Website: bh-photo
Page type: cross-sells
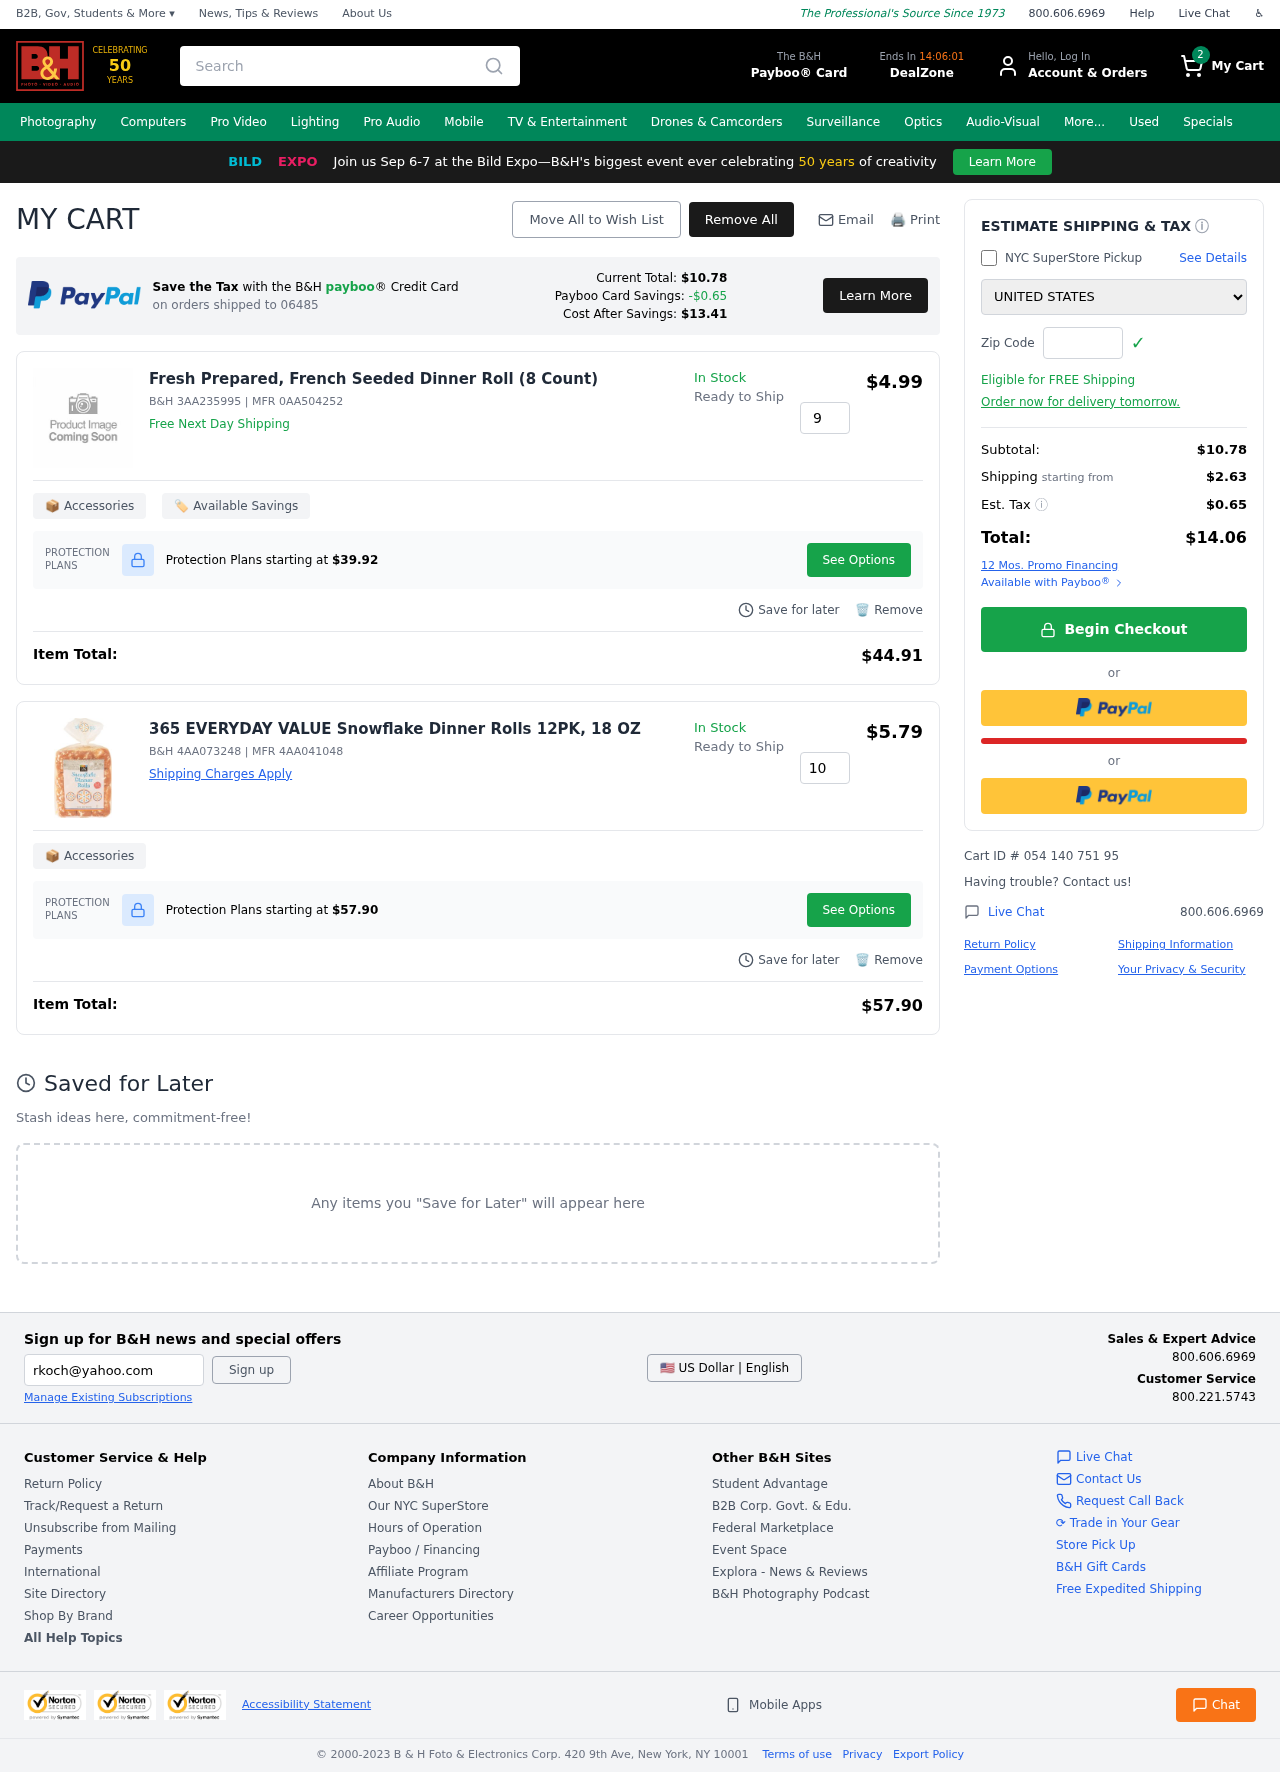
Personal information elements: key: PII_COUNTRY
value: United States
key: PII_POSTCODE
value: on orders shipped to 06485
Product elements: key: PRODUCT1_NAME
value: Fresh Prepared, French Seeded Dinner Roll (8 Count)
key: PRODUCT1_PRICE
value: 4.99
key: PRODUCT1_QUANTITY
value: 9
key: PRODUCT2_NAME
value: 365 EVERYDAY VALUE Snowflake Dinner Rolls 12PK, 18 OZ
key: PRODUCT2_PRICE
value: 5.79
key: PRODUCT2_QUANTITY
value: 10
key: PRODUCT1_SKU
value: B&H 3AA235995
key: PRODUCT1_MFR
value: MFR 0AA504252
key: PRODUCT1_PROTECTION_PRICE
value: $39.92
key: PRODUCT1_ITEM_TOTAL
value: $44.91
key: PRODUCT2_SKU
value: B&H 4AA073248
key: PRODUCT2_MFR
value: MFR 4AA041048
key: PRODUCT2_PROTECTION_PRICE
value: $57.90
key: PRODUCT2_ITEM_TOTAL
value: $57.90
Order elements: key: ORDER_NUM_ITEMS
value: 2
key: PAYBOO_CURRENT_TOTAL
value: $10.78
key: ORDER_SUBTOTAL
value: $10.78
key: ORDER_SHIPPING_COST
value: $2.63
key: ORDER_TAX
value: $0.65
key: ORDER_TOTAL
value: $14.06
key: ORDER_ID
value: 054 140 751 95
Search elements: key: HEADER_SEARCH
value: Search
Other elements: key: PAYBOO_SAVINGS
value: -$0.65
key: PAYBOO_COST_AFTER_SAVINGS
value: $13.41